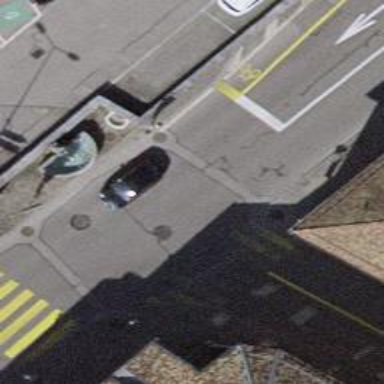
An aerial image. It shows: Tertiary road with asphalt surface. There is left sidewalk with asphalt surface.